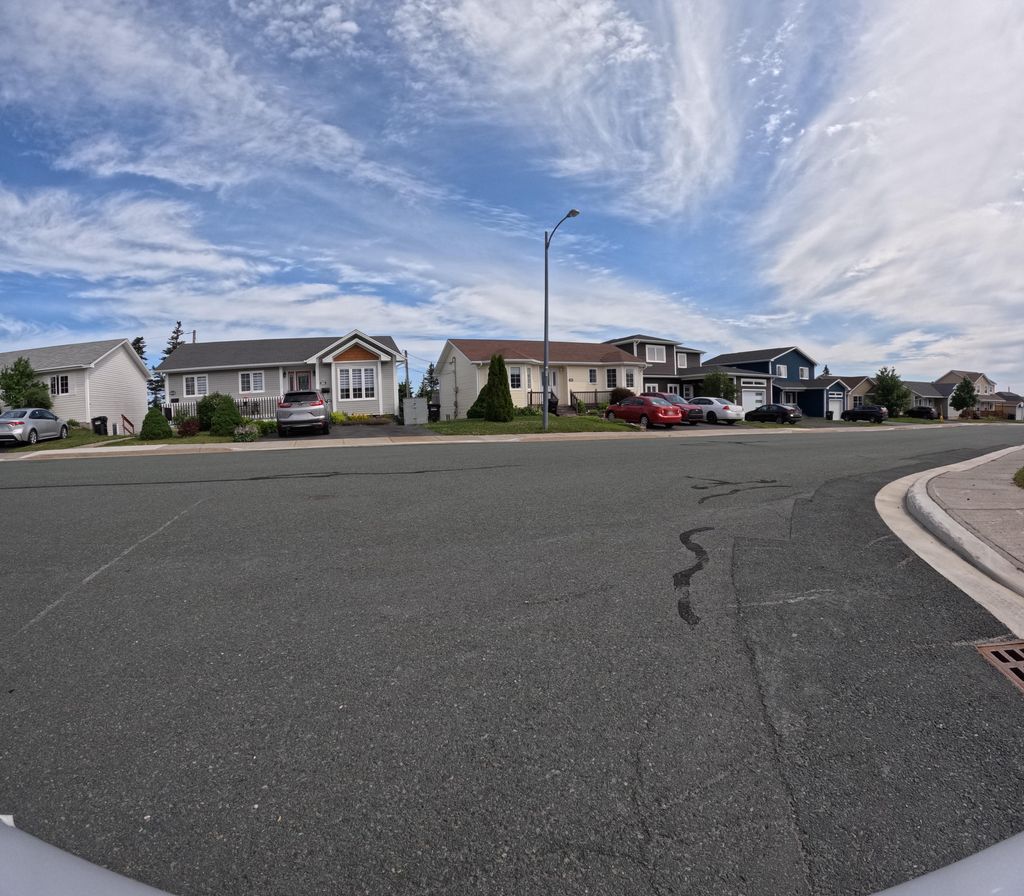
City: st_johns